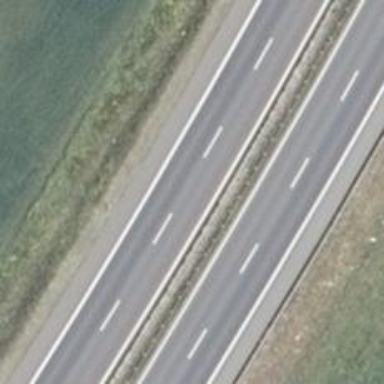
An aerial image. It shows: Trunk motorroad.